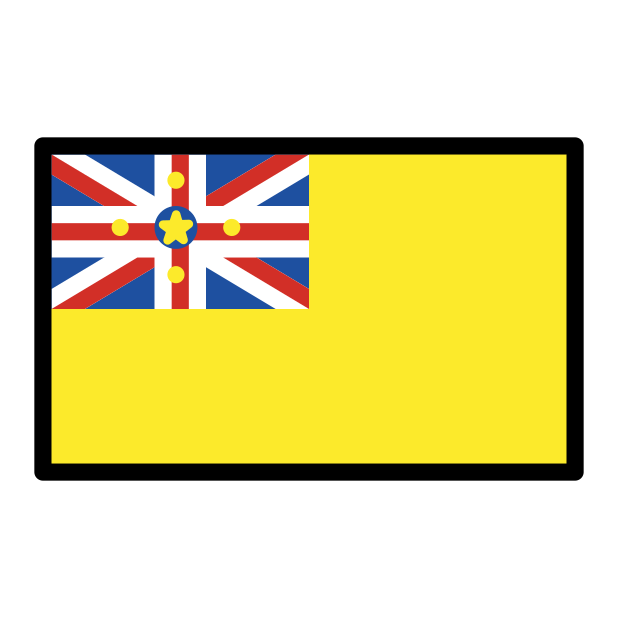
flag: Niue